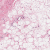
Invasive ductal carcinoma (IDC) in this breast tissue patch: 0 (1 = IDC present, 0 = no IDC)